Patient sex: M
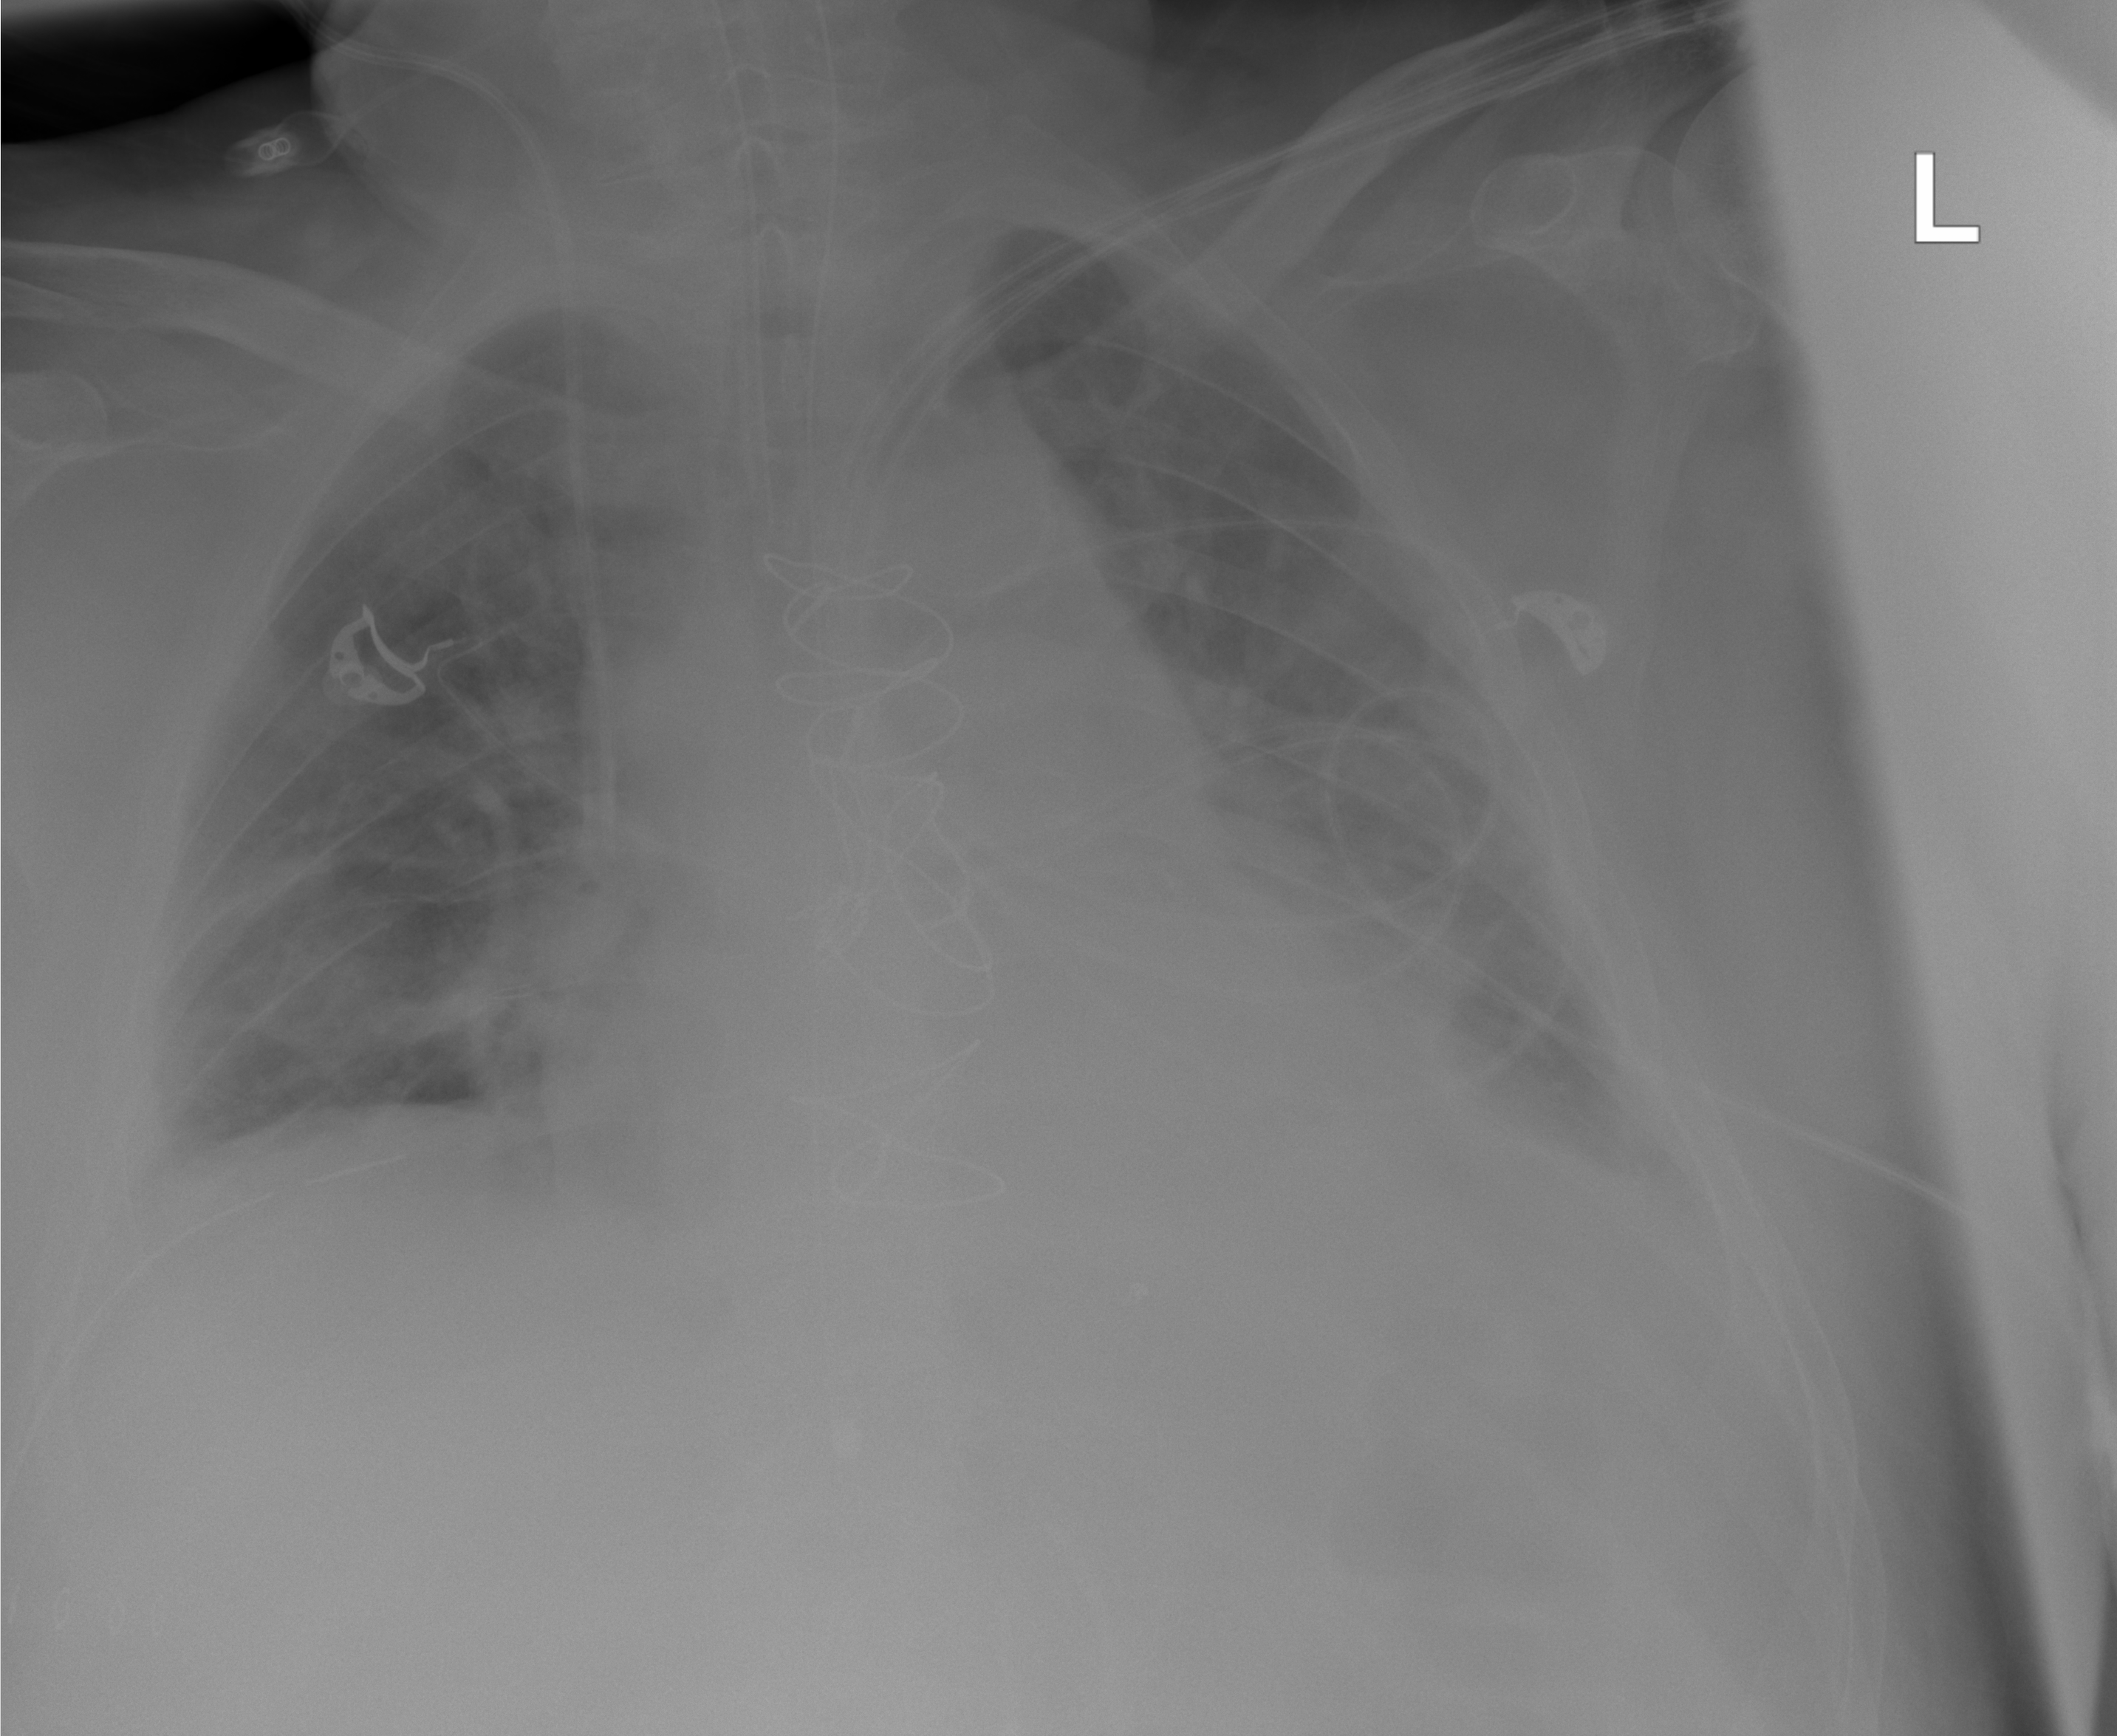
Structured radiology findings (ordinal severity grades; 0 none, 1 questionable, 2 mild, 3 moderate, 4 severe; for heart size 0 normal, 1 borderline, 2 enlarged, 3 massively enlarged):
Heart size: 2
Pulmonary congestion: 2
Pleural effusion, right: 0
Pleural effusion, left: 2
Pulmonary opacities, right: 2
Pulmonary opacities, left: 2
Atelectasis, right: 0
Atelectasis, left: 2